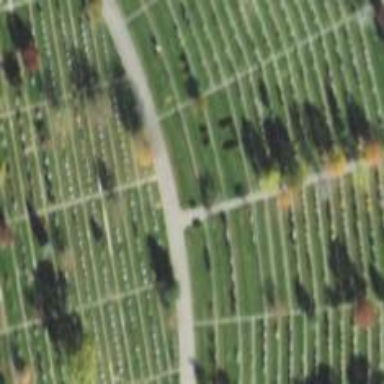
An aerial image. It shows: Road leading to cemetery.